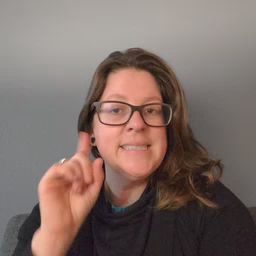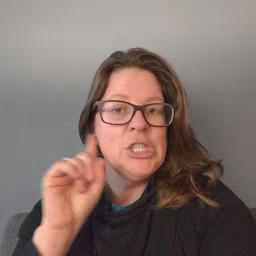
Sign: hear